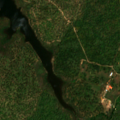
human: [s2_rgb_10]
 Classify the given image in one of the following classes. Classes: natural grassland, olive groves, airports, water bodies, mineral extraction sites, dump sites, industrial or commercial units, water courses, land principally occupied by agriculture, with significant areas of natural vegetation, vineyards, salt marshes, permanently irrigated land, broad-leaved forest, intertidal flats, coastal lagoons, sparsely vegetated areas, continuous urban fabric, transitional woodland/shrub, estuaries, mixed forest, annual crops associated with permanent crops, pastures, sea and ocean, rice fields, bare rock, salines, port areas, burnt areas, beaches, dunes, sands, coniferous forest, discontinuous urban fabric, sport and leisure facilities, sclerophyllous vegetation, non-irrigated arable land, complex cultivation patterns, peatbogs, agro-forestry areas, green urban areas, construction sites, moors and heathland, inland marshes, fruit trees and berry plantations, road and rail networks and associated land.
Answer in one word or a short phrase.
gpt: continuous urban fabric